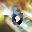
Label: 6